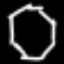
Label: octagon